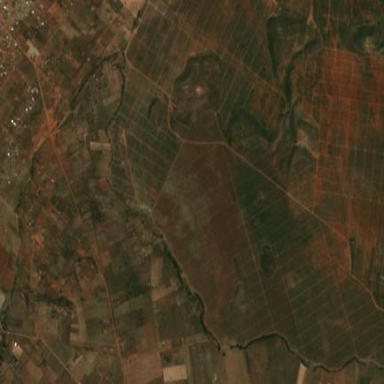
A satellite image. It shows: Farmland with sisal crops.